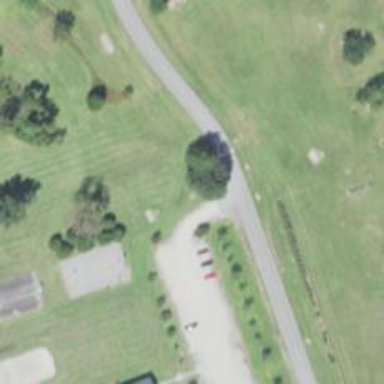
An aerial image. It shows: Disc golf basket.